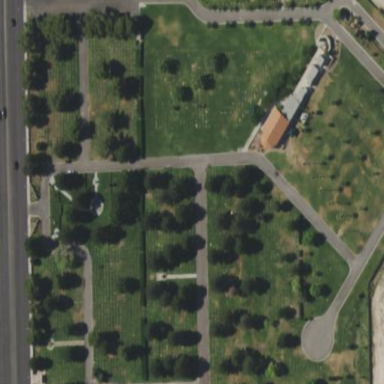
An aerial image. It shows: Cemetery.